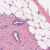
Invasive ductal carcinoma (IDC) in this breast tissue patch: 1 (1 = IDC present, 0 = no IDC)